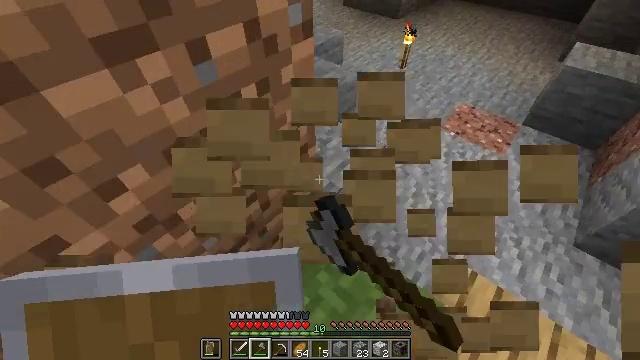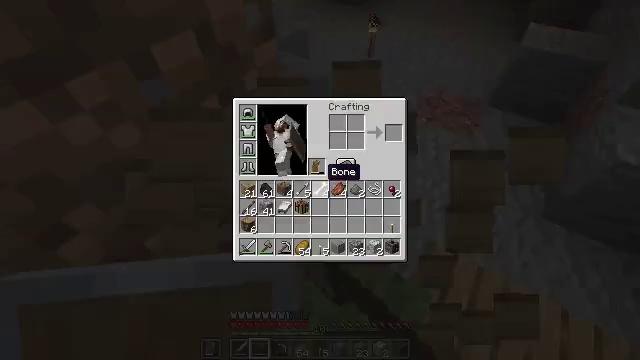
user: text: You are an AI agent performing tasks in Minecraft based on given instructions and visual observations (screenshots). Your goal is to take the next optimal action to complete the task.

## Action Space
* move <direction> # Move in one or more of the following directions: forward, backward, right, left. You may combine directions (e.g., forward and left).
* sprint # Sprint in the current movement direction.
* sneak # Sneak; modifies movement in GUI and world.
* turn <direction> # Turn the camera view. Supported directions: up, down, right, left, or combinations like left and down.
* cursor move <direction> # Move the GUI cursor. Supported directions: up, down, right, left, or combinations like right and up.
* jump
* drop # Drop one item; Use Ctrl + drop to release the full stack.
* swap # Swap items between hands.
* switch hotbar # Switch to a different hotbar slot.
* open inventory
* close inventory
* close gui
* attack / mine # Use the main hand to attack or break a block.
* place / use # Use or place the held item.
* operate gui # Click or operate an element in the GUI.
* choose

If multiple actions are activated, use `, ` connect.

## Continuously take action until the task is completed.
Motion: motion action
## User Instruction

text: Mine the chest to collect it.
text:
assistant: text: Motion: turn right and down, open inventory
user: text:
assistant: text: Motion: open inventory